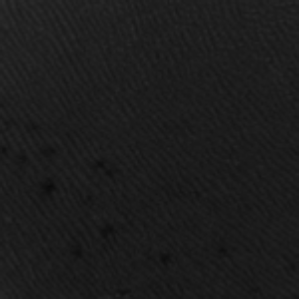
Label: frost